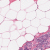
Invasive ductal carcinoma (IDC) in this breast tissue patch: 0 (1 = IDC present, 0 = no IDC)